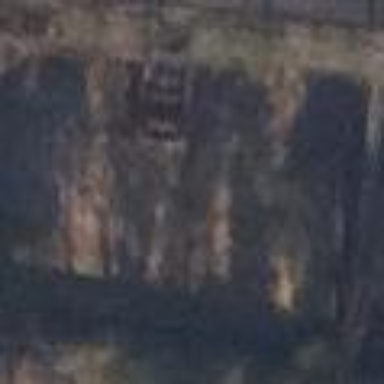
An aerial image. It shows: Historic ruins of building.